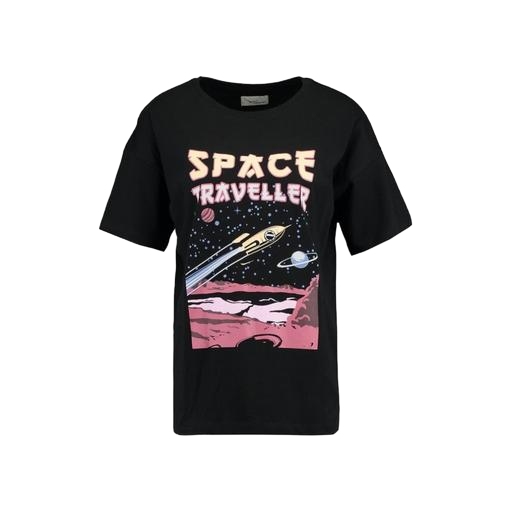
my space graphic tee, multicolor st. space t-shirt, graphic t-shirt, white background